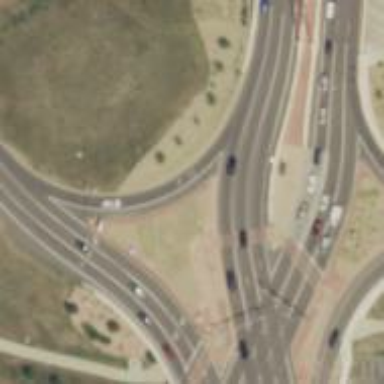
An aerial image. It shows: Asphalt motorway link with Diverging Diamond Interchange (DDI) junction.